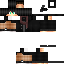
A female human skin with dark skin, wearing brown long hair dressed in a black hoodie and brown skirt, featuring a closed mouth.